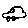
Label: car